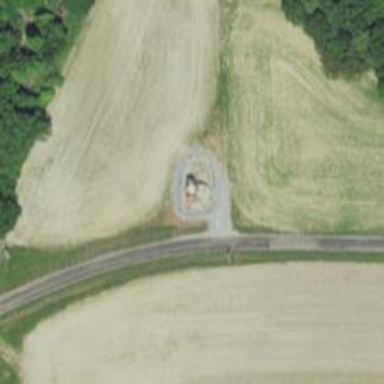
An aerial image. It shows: Storage tank with man-made structure.